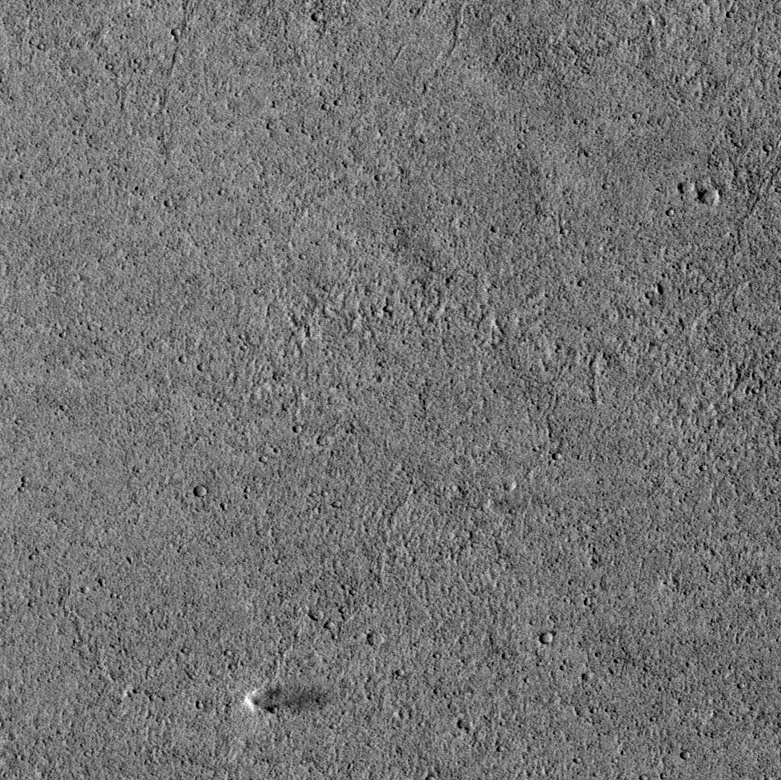
Label: dustdevil